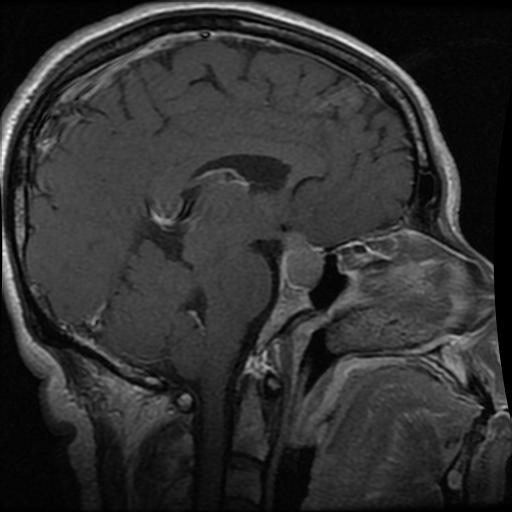
Label: pituitary